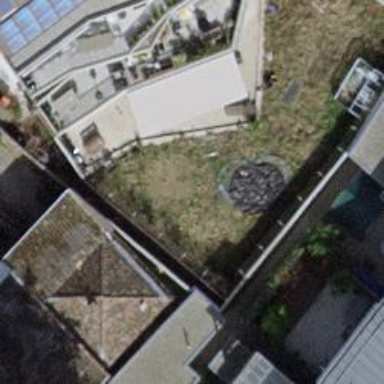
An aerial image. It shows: View of roof of building.